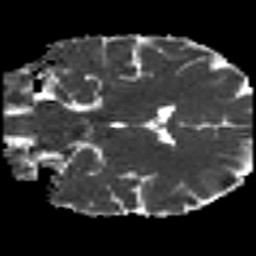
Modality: MD
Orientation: coronal
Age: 21
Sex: female
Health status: healthy
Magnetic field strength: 3 T
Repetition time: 8.4 s
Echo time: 0.0926 s